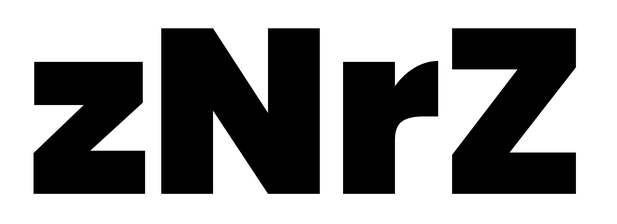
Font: Poppins-Black